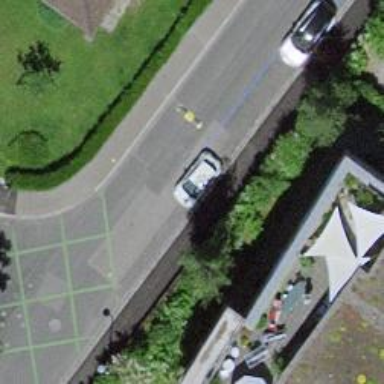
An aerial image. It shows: Bump for traffic calming.